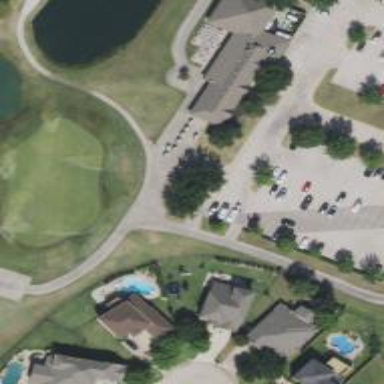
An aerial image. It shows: Service road used as golf cart path.